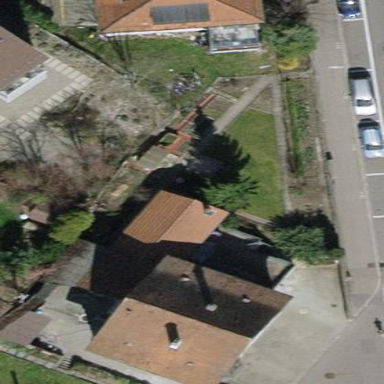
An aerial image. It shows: Building with tile roof.